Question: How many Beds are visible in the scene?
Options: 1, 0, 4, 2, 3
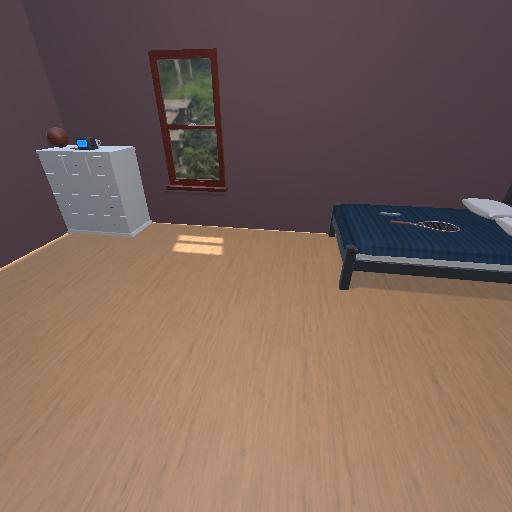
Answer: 1